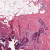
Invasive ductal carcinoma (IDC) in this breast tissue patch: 0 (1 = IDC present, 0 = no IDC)